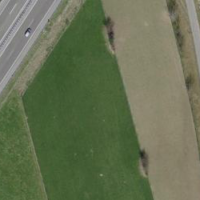
EUNIS habitat code: 57
Species observed at this site:
Buteo buteo
Larus michahellis